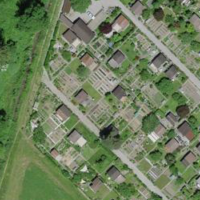
EUNIS habitat code: 53
Species observed at this site:
Juglans regia